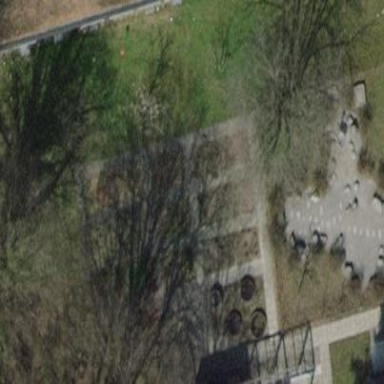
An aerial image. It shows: Vegetable garden in the leisure land area.